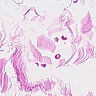
Metastatic tissue present: no